Question: I use ASP.NET with web forms, something that should be really easy is driving me crazy, similar questions have been asked but none of them helped me, IE refuses to download my files.
Things to notice:
- - -
This is my code:
'''
Response.ClearHeaders();
Response.ClearContent();
Response.ContentType = "Application/pdf";
Response.AddHeader("Content-Disposition", "attachment; filename=" + fileName);
Response.BinaryWrite(buffer);
Response.End();
'''
These are the headers I got from IE:
Key Value
Response HTTP/1.1 200 OK
Cache-Control private
Content-Type Application/PDF
Server Microsoft-IIS/7.5
Content-Disposition attachment; filename=myfile.pdf
X-AspNet-Version 4.0.30319
X-Powered-By ASP.NET
Date Fri, 10 Apr 2015 22:44:40 GMT
Content-Length 691892
It seems like this is a server configuration issue because the same code will work fine in my production server but not in my development server.
So my client won't complain about this, anyway I want to fix it in my development environment, as soon as I have time I'll investigate a little more, if I find a solution I'll post it here.
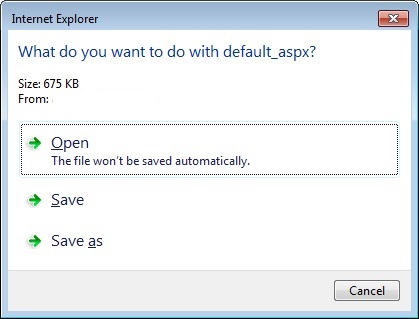
Answer: We had a similar issue in ie8 the problem is that the file is searched in the cache and is not found. To test this please set Cache-Control : no-cache in your response object.